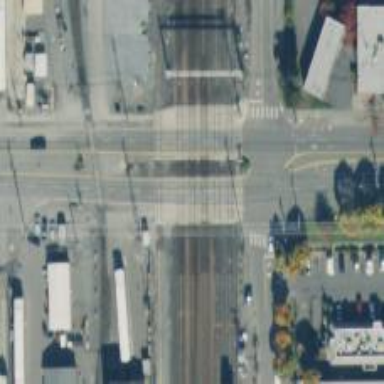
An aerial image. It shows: Level crossing along the railway.